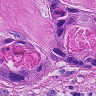
Metastatic tissue present: yes